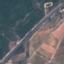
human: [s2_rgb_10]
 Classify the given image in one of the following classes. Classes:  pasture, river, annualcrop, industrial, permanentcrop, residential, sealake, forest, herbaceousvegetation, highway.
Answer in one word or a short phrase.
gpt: Highway